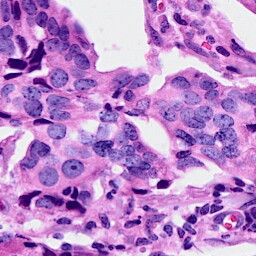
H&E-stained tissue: Breast